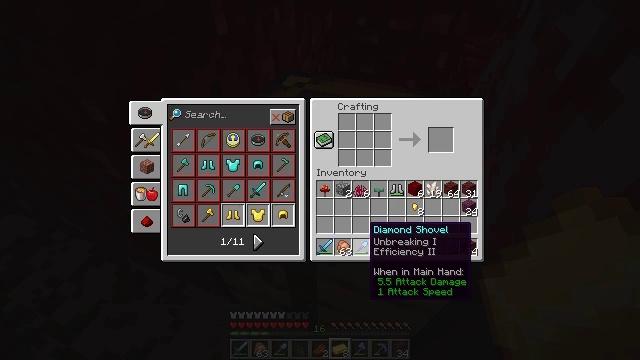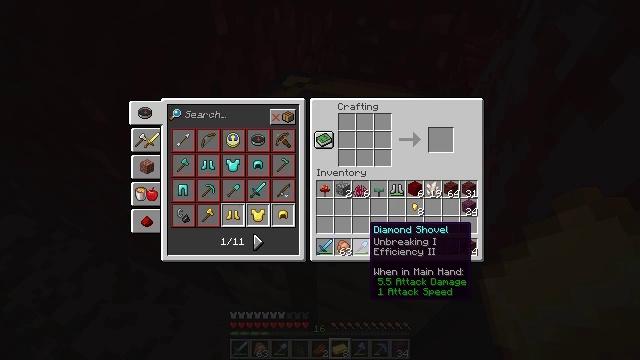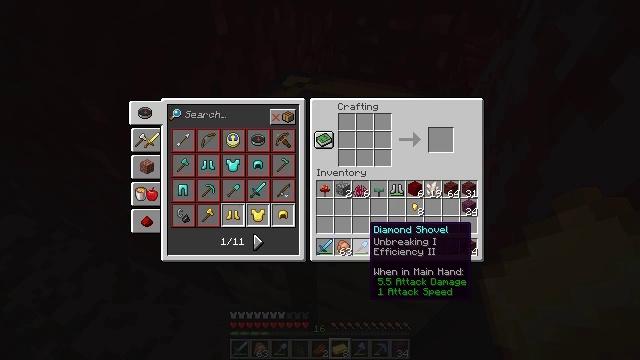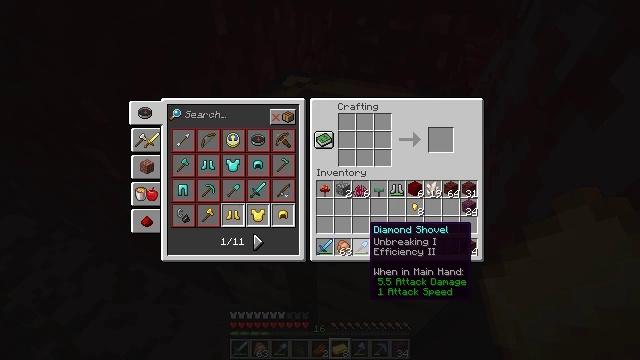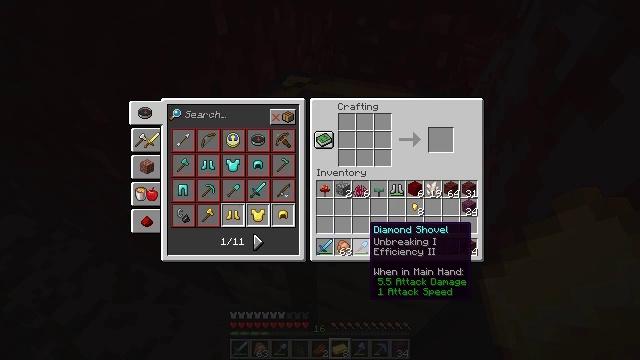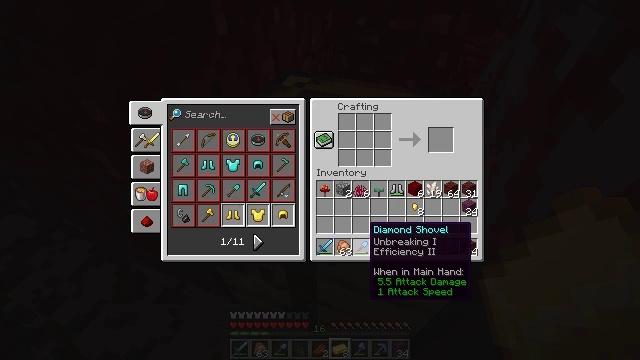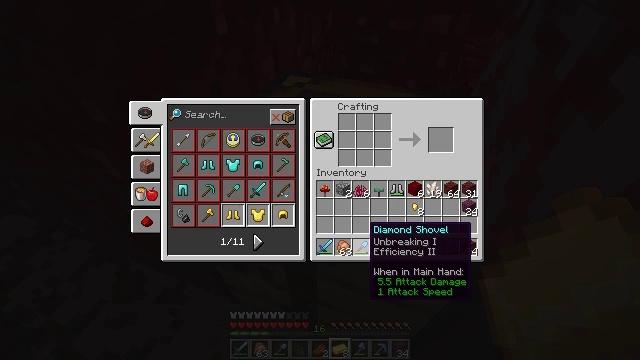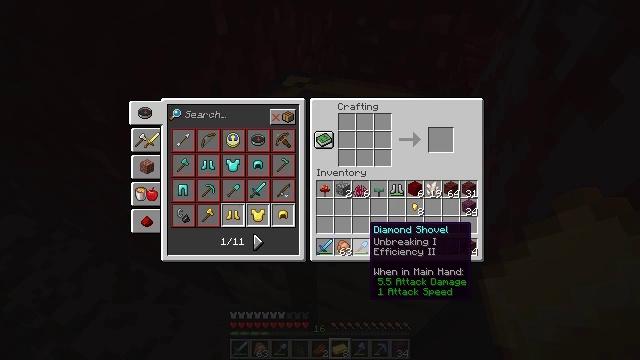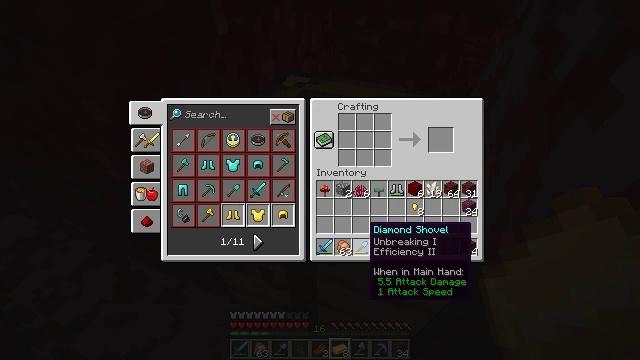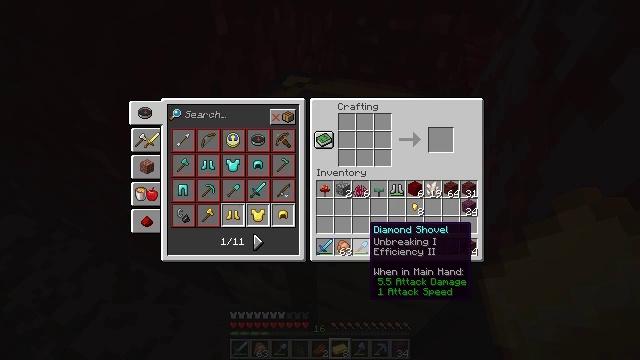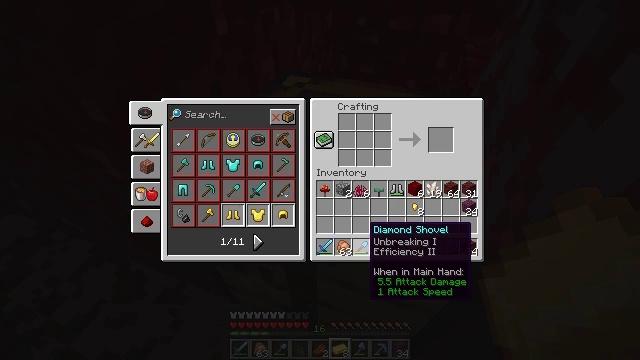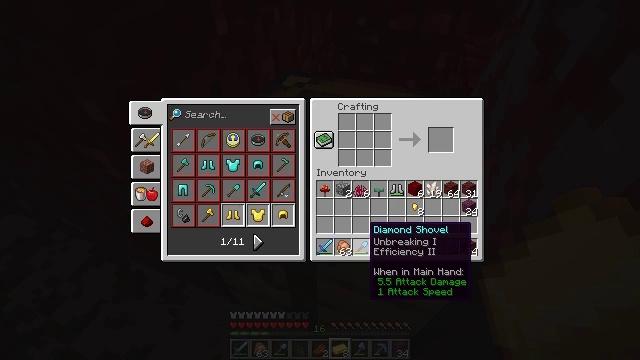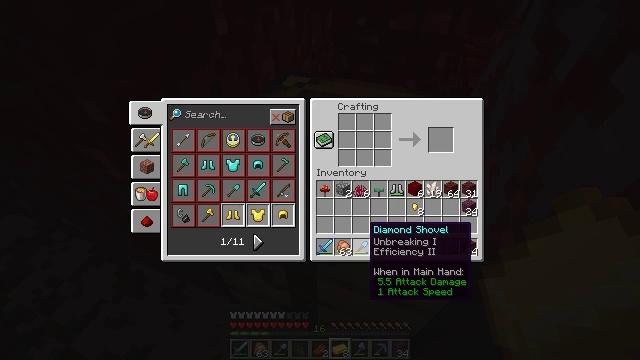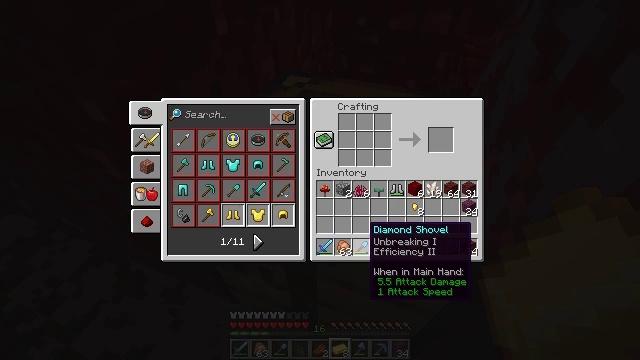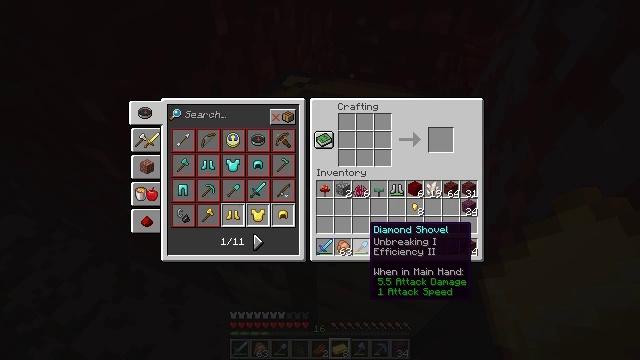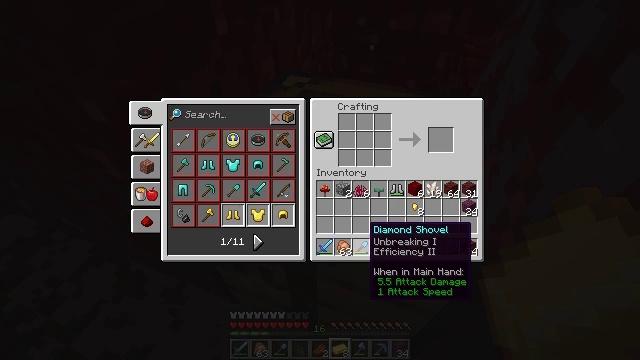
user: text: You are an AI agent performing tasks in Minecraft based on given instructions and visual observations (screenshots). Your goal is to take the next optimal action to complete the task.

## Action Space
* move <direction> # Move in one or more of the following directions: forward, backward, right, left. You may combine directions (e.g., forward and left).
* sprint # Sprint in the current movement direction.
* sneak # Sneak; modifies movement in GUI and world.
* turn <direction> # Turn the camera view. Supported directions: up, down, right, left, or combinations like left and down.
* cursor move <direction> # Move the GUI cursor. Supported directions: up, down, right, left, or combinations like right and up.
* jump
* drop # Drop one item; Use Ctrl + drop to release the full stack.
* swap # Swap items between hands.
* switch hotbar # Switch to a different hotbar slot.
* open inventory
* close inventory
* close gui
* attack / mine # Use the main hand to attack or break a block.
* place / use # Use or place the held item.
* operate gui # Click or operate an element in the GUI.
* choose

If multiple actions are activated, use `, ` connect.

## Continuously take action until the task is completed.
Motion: motion action
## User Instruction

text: Harvest nether wart blocks for resources.
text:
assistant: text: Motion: no_op
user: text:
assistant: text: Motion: no_op
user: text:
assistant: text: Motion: no_op
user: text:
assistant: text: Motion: no_op
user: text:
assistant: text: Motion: no_op
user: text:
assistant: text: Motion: no_op
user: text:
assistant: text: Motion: no_op
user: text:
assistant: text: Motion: no_op
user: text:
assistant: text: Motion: no_op
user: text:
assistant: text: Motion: no_op
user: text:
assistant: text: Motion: no_op
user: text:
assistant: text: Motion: no_op
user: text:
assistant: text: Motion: no_op
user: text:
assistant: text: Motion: no_op
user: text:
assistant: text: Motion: no_op
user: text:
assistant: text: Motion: no_op
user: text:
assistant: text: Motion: no_op
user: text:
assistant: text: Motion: no_op
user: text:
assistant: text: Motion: no_op
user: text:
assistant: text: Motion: no_op
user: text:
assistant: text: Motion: no_op
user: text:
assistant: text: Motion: no_op
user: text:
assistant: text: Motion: no_op
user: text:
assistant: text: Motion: no_op
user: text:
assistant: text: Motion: no_op
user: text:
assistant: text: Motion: no_op
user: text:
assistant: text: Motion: no_op
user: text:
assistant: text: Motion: no_op
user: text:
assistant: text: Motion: no_op
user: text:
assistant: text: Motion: no_op